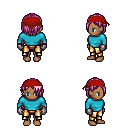
a pixel art fantasy rpg character, female body template, human, dark skin, teal long-sleeve shirt, gold greaves, pink bangs hairstyle, red bandana, metal gloves, four views (front, back, left, right), 2x2 character sprite sheet, small pixel art, hard edges, no anti-aliasing